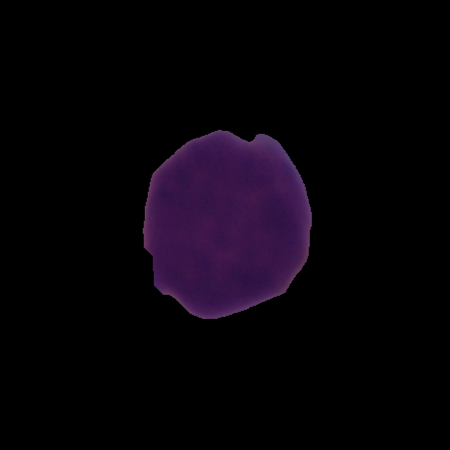
Label: cancer